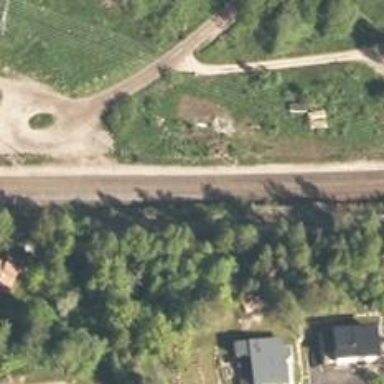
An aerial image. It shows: Railway with continuous electrified contact lines.